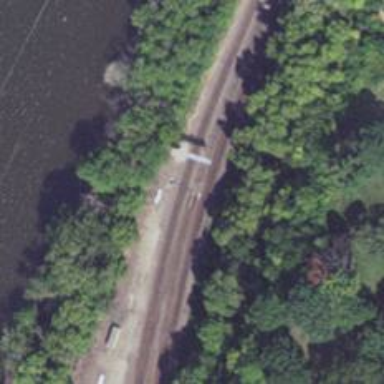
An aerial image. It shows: Railway siding with rails.